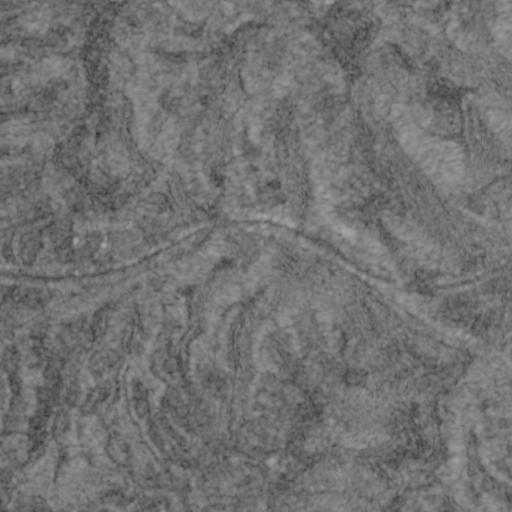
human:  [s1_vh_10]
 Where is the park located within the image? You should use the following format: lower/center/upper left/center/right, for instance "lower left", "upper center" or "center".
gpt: The park is located in the lower center of the image.
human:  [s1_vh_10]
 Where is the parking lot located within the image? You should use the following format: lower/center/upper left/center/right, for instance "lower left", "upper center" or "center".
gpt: The parking lot is located in the lower center of the image.
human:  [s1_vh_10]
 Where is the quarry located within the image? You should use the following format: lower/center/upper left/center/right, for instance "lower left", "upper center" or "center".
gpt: The quarry is located in the upper center of the image.
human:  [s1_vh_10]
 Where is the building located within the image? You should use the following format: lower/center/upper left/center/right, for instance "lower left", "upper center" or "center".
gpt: There is no building in the image.

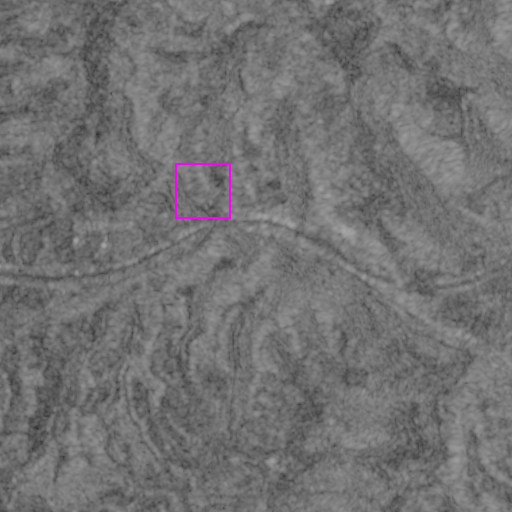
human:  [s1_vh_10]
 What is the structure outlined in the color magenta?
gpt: The structure outlined in magenta is a quarry.
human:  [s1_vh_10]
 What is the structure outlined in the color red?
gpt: There is no red outline.